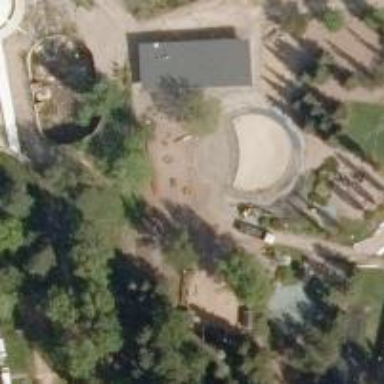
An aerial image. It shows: Playground area for leisure activities on the land.